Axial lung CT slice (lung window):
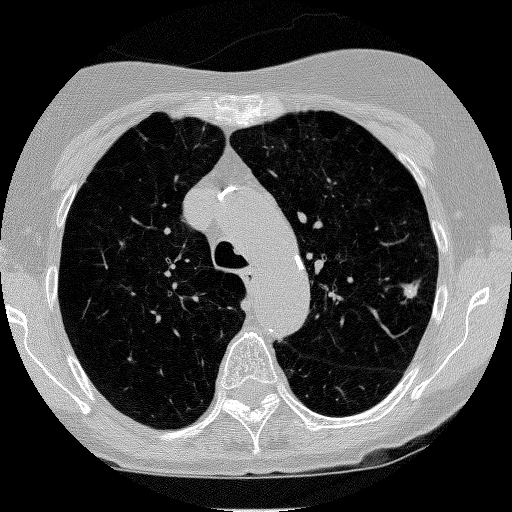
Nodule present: yes
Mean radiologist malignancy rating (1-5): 4.5